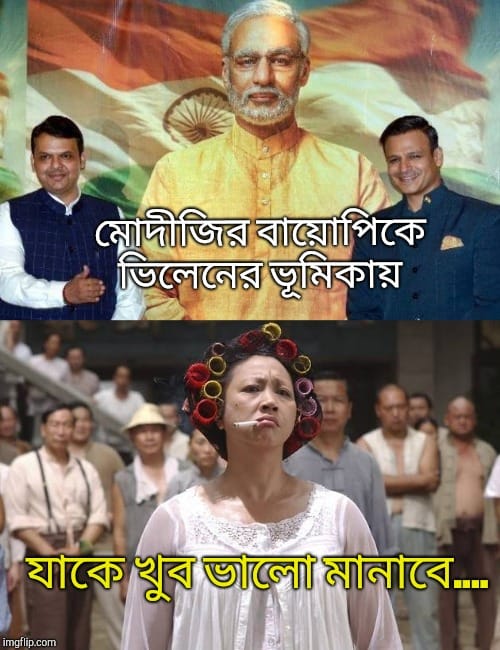
Text: মোদিজির বায়োপিকে ভিলেনের ভূমিকায় যাকে খুব ভালো মানাবে
Label: Non Hate